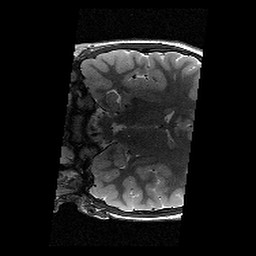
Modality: T2w
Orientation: coronal
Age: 13
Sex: male
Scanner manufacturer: siemens
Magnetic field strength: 3 T
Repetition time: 9.23 s
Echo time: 0.067 s